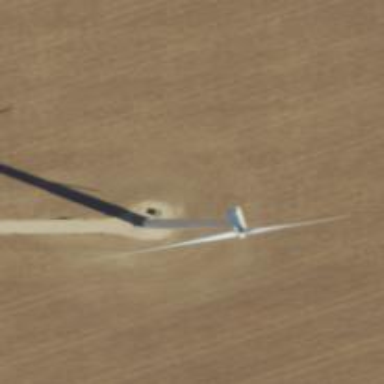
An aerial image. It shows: Wind generator powered by horizontal-axis wind turbine.